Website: crate-barrel
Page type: billing-address
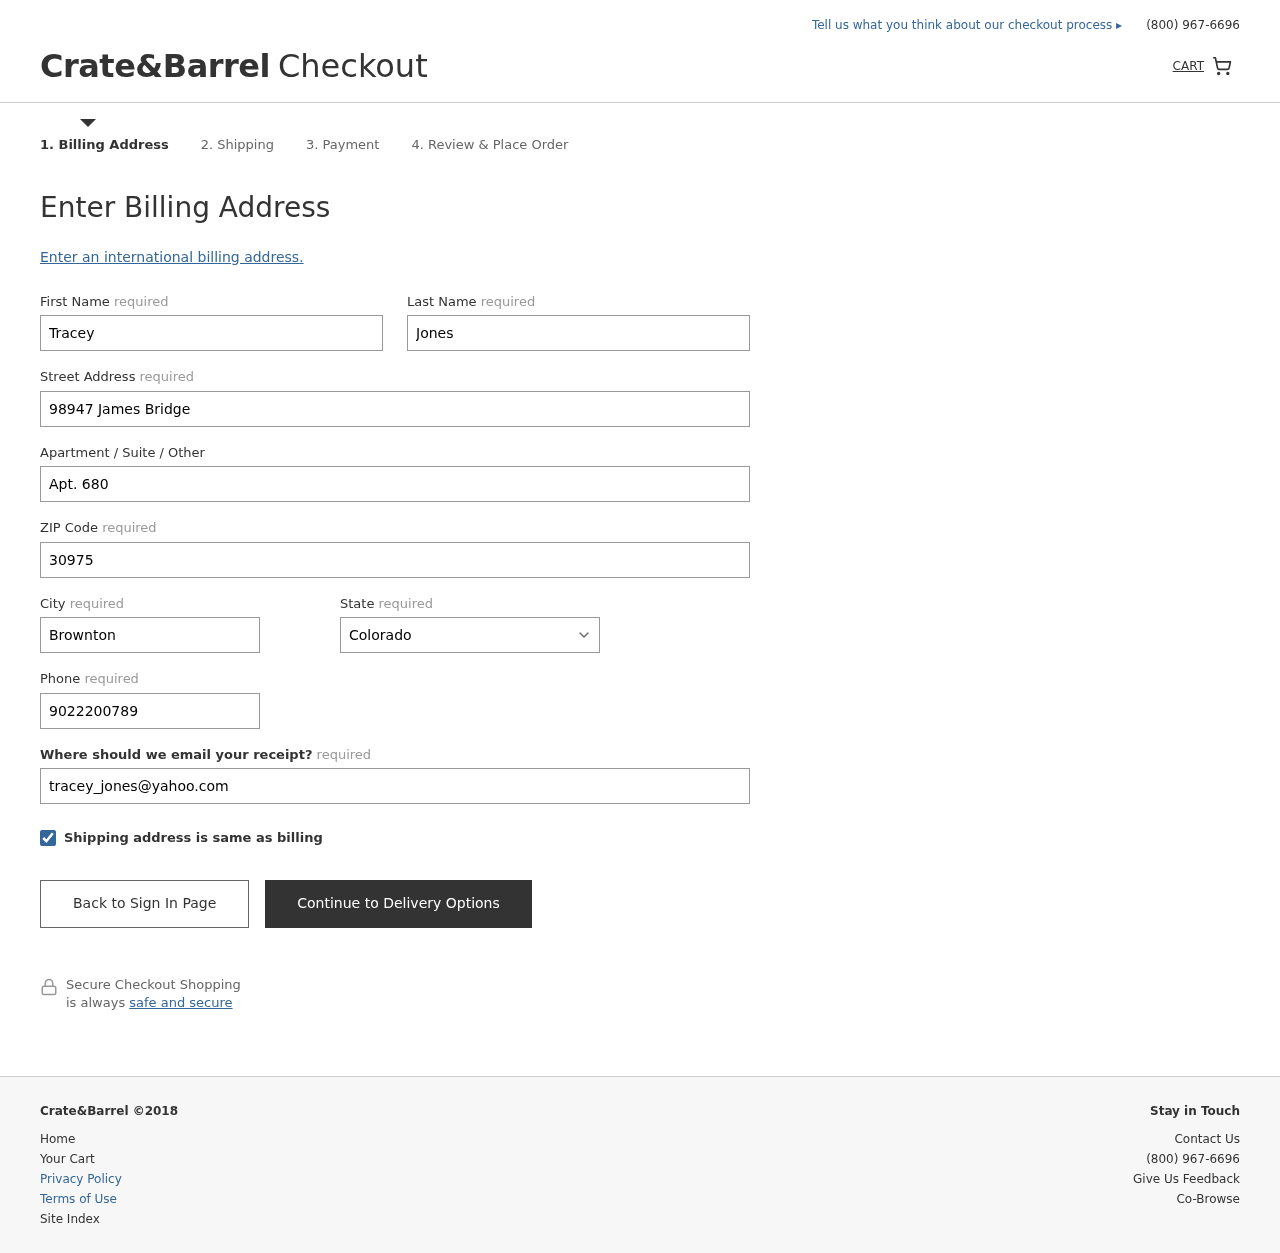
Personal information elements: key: PII_STATE
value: Colorado
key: PII_FIRSTNAME
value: Tracey
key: PII_LASTNAME
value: Jones
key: PII_STREET
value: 98947 James Bridge
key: PII_STREET2
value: Apt. 680
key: PII_POSTCODE
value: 30975
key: PII_CITY
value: Brownton
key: PII_PHONE
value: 9022200789
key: PII_EMAIL
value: tracey_jones@yahoo.com